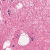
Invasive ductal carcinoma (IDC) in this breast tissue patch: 0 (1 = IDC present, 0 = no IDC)